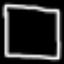
Label: square